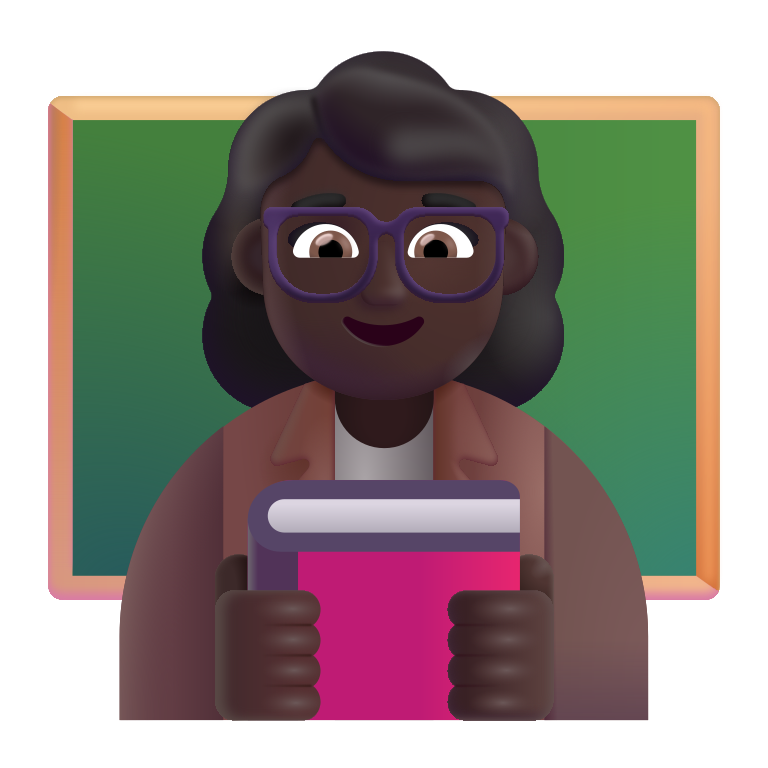
woman teacher color dark